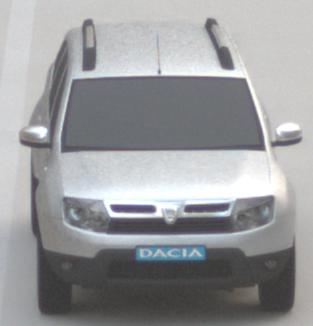
Make: Dacia
Model: Duster dCi 110 FAP
Detailed model: Duster (I)
Model produced from: 2010/06
Model produced until: 2013/11
Doors: 5
Color: white
Road condition: dry road
Daytime: morning or afternoon
Contrast: low contrast